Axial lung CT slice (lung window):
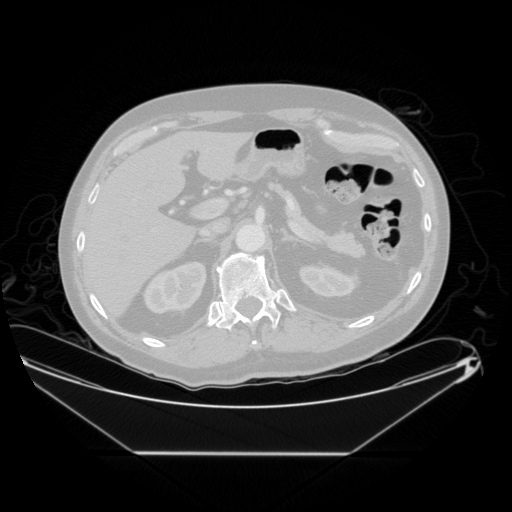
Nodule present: no